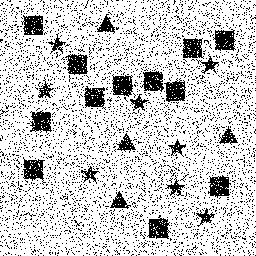
Squares: 12
Triangles: 4
Stars: 8
Total shapes: 24